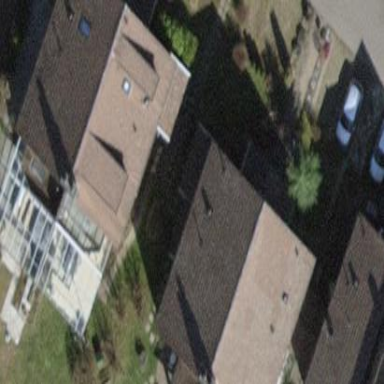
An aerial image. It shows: Building with pitched roof.